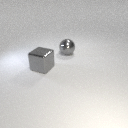
large gray metal sphere to the right of large gray metal cube